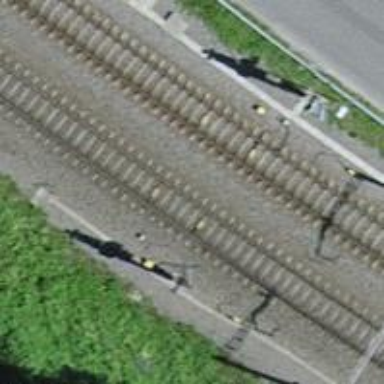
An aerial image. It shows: Railway signal.